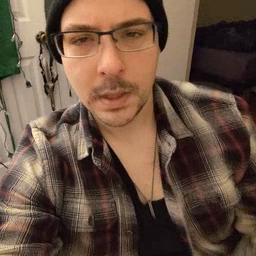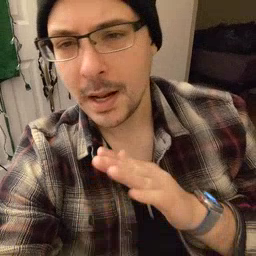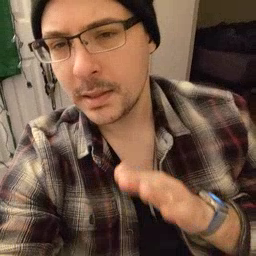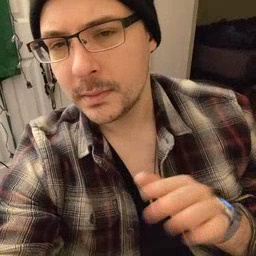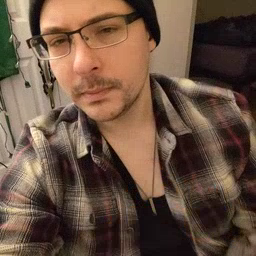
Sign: clean